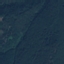
Land use / land cover: Forest